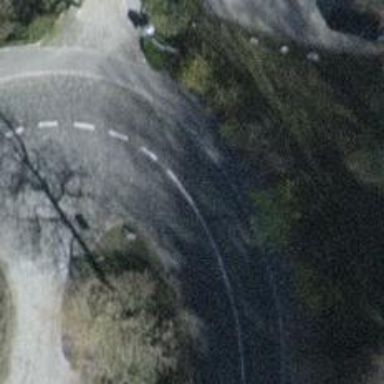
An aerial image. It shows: Secondary road with sett surface.